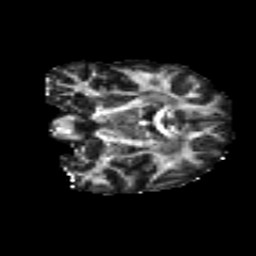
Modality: FA
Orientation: coronal
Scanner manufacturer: siemens
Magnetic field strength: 3 T
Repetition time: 4.16 s
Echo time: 0.0806 s